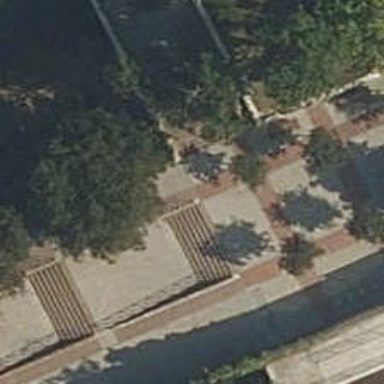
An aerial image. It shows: Steps made of paving stones.